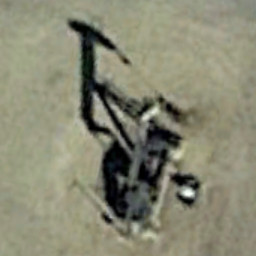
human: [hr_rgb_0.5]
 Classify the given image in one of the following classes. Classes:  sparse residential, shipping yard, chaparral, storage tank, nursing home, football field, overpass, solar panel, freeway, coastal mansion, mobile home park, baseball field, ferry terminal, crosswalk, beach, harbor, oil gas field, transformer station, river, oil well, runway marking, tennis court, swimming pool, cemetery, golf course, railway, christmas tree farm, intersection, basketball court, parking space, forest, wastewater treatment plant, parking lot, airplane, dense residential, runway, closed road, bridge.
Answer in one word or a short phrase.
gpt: oil well